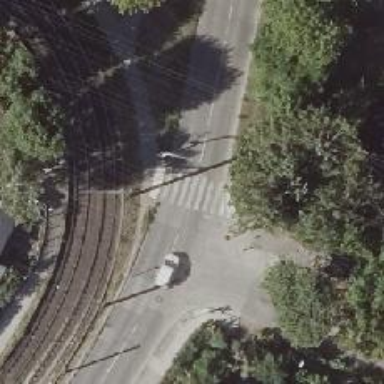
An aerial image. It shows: Marked crossing with zebra stripes on the road.